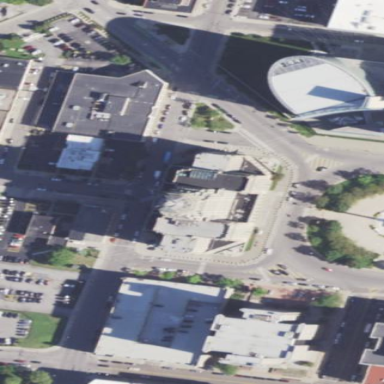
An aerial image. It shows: Townhall building with flat concrete roof.